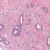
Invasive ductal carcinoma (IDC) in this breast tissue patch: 1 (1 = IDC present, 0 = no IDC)